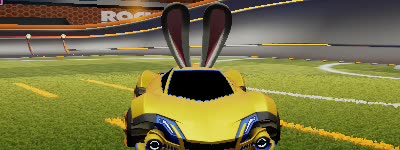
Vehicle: werewolf